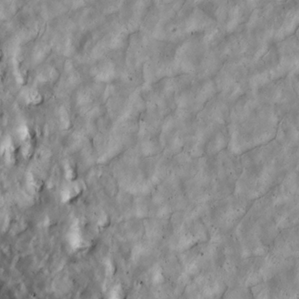
Label: non_frost